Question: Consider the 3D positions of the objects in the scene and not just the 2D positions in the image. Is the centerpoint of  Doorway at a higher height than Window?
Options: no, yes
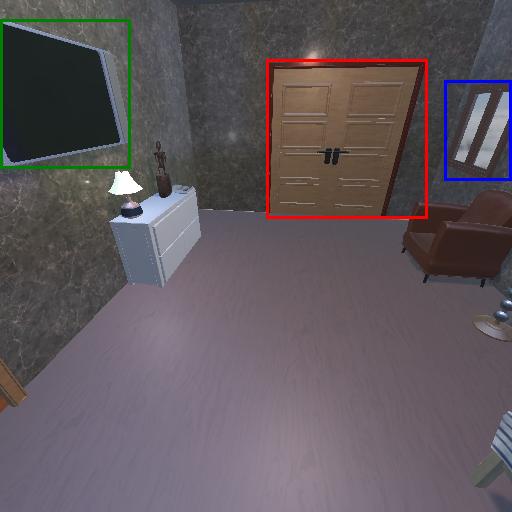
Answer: no